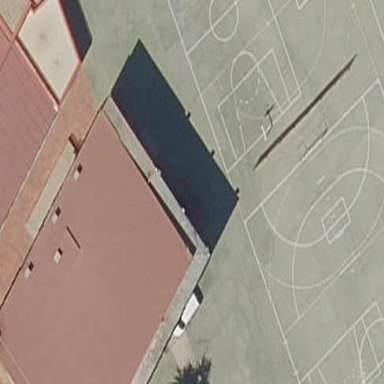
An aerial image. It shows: School building.